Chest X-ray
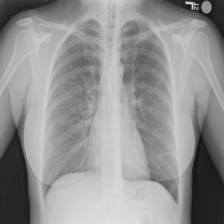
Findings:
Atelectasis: negative
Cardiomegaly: negative
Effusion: negative
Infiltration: negative
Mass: negative
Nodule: positive
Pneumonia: negative
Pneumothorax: negative
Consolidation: negative
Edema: negative
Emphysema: negative
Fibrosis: negative
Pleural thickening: negative
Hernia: negative